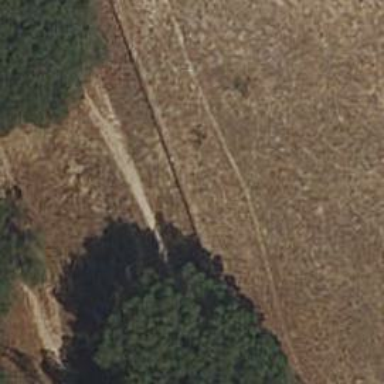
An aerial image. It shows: Fence.